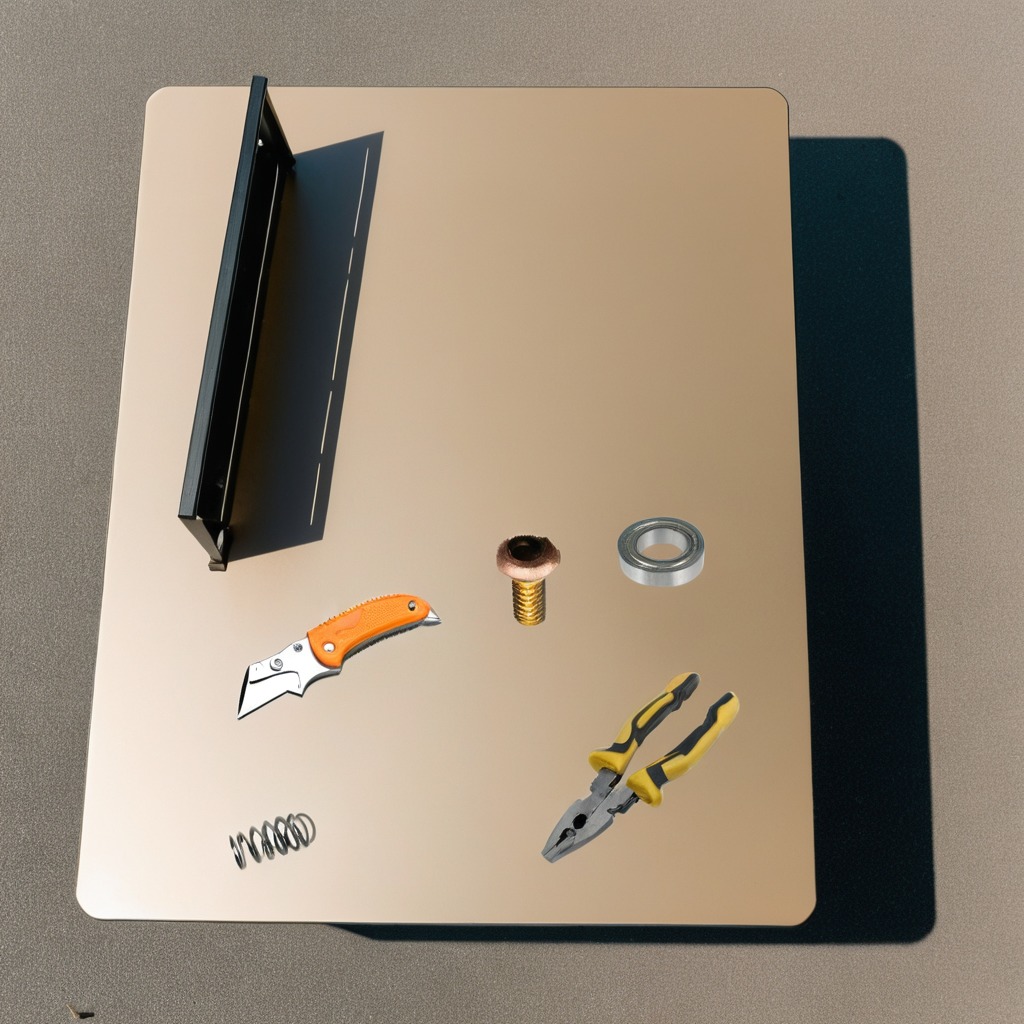
A metal ball bearing, a utility knife, a metal machine screw, a pair of pliers, and a coiled metal spring are lying on the table.